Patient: sex M, age 94
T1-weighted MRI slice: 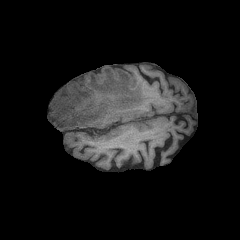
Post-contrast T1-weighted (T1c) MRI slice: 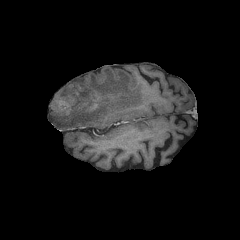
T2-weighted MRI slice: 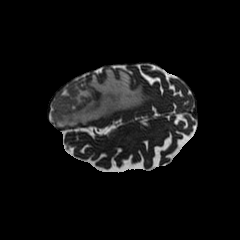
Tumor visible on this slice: yes
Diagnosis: Glioblastoma, IDH-wildtype
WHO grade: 4